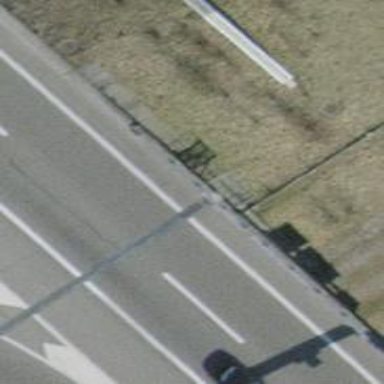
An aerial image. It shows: Asphalt motorway.